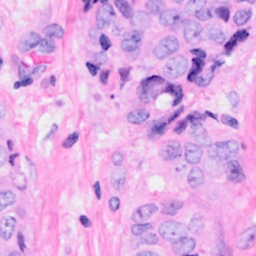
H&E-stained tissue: Breast